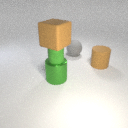
large green metal cylinder in front of large gray rubber sphere